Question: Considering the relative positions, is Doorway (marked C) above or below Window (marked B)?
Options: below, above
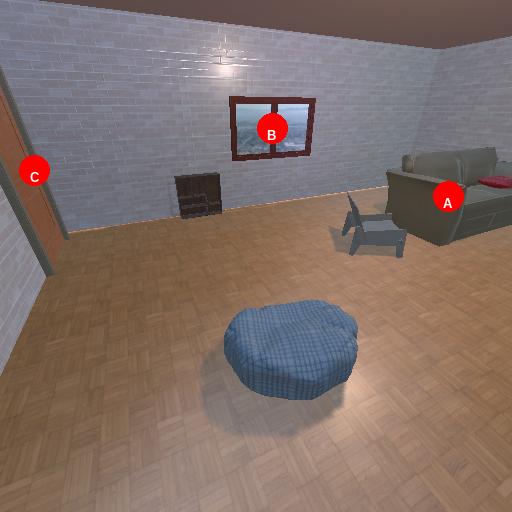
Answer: below